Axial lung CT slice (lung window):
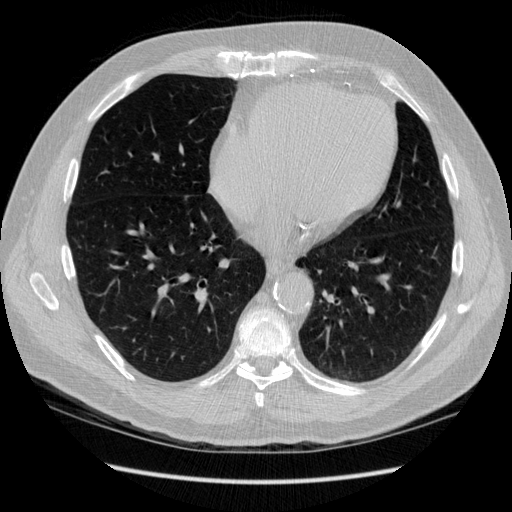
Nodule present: no